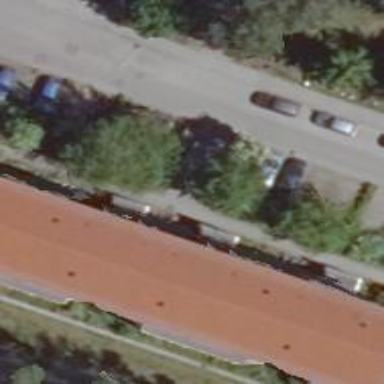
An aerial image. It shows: Parking available on the street side.